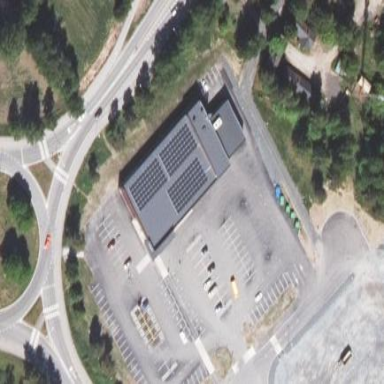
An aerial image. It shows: Building that houses supermarket.